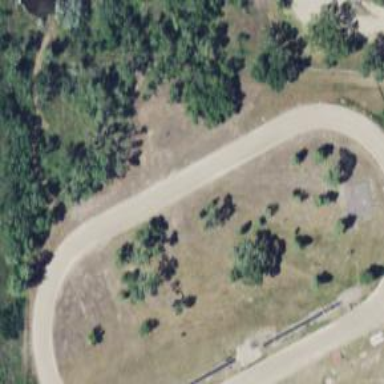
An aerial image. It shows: Track in leisure land.